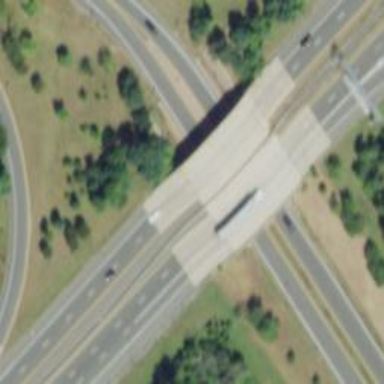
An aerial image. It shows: Urban freeway bridge over motorway.